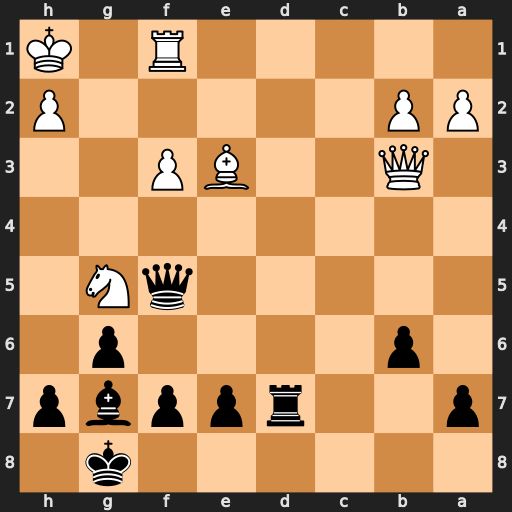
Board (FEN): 6k1/p2rppbp/1p4p1/5qN1/8/1Q2BP2/PP5P/5R1K
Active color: b
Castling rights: -
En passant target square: -
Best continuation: Rd3 Qxf7+ Qxf7